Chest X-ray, PA view. Patient: 73 years old, sex M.
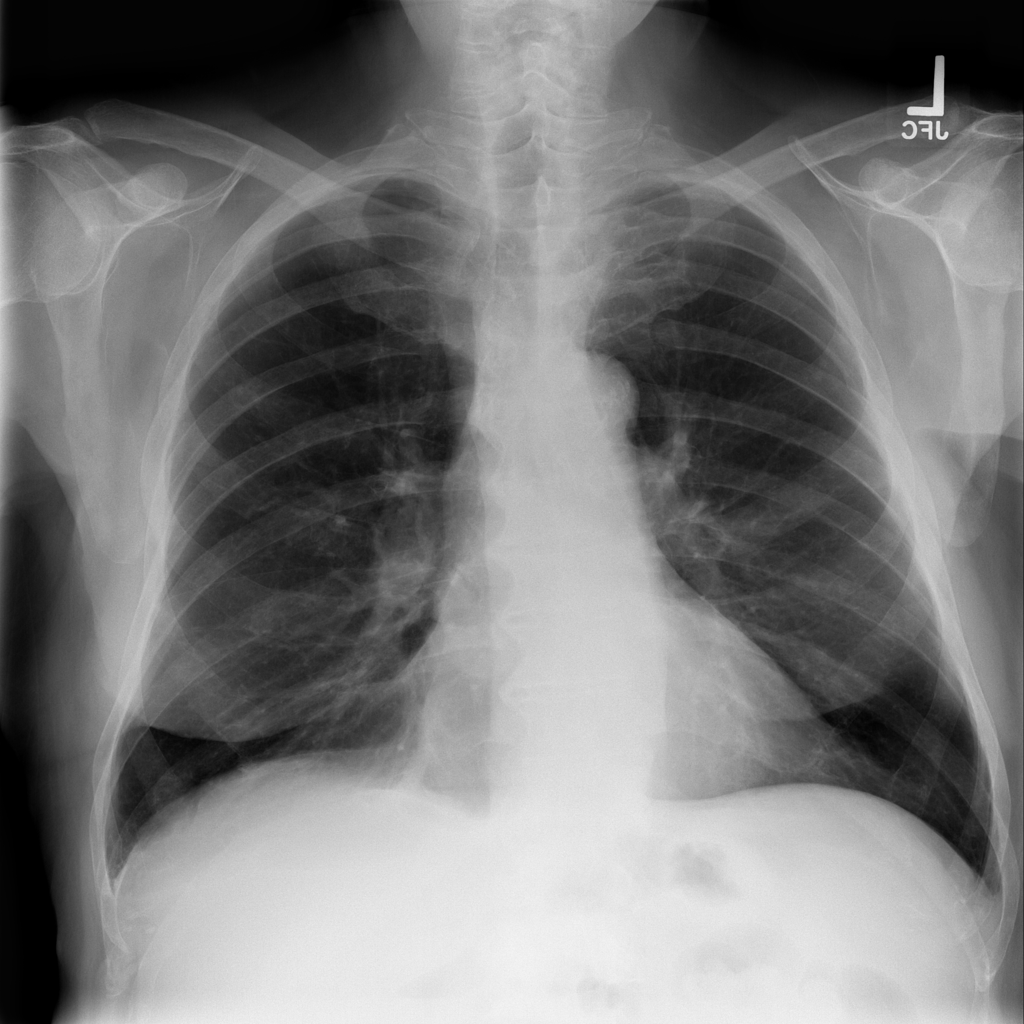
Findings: No Finding